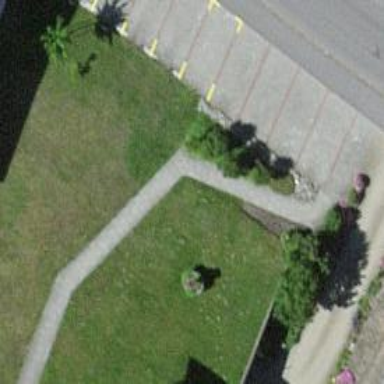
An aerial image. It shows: Footway with cobblestone surface.